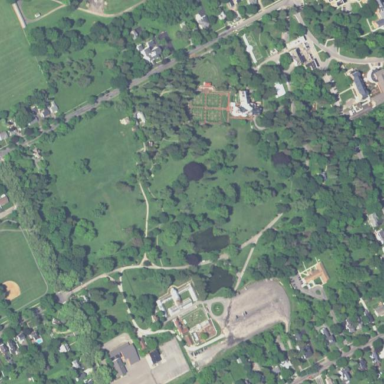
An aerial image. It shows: Lovely park for leisure and relaxation.